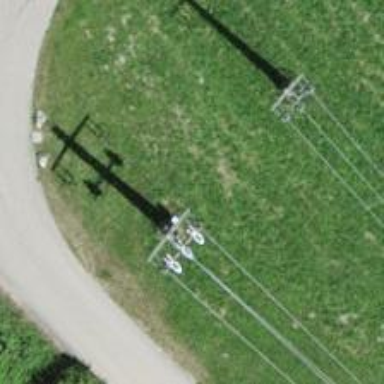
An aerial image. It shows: Termination pole used for power supply.